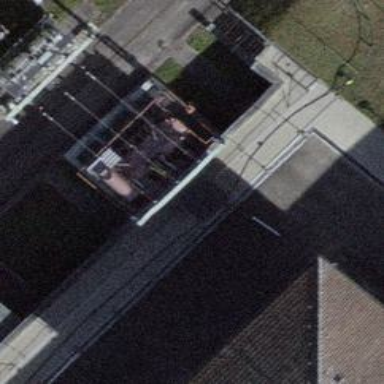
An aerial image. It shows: Transformer.